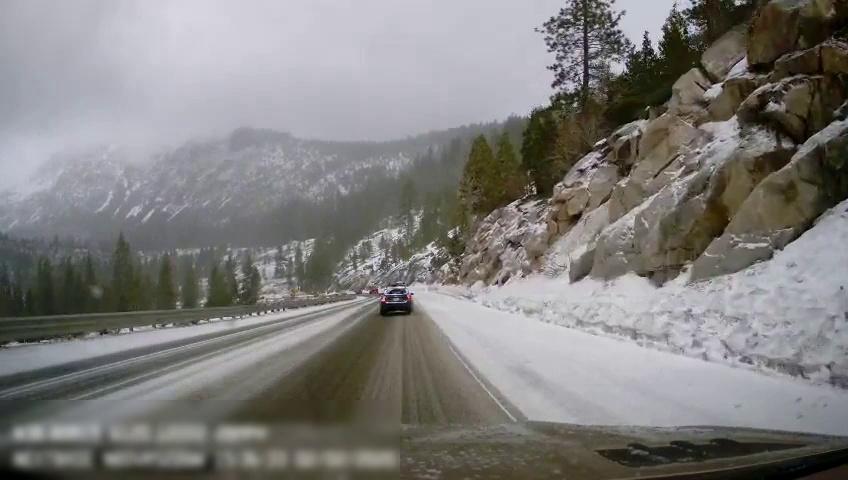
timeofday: Day
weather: Snowy
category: Drivable Space
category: Vehicles | Car